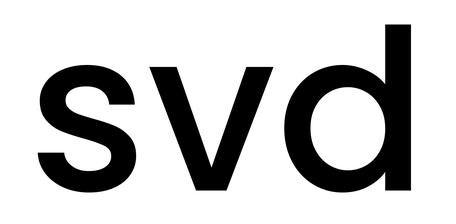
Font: Poppins-Medium